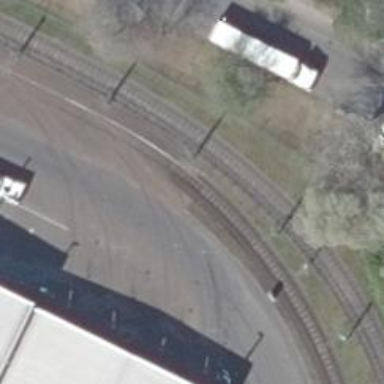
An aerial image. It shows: Railway switch.